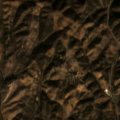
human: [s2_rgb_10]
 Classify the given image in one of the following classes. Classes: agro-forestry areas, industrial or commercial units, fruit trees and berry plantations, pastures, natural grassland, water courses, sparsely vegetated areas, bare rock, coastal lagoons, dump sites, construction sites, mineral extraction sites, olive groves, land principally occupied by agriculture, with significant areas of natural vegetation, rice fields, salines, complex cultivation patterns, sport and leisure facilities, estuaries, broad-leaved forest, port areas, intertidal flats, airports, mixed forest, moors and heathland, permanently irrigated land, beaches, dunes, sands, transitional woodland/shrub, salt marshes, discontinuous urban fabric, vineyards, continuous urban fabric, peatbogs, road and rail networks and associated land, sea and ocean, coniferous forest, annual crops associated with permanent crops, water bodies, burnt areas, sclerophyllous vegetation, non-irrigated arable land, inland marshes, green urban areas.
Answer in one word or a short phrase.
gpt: pastures, land principally occupied by agriculture, with significant areas of natural vegetation, agro-forestry areas, sclerophyllous vegetation, transitional woodland/shrub